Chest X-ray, PA view. Patient: 73 years old, sex M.
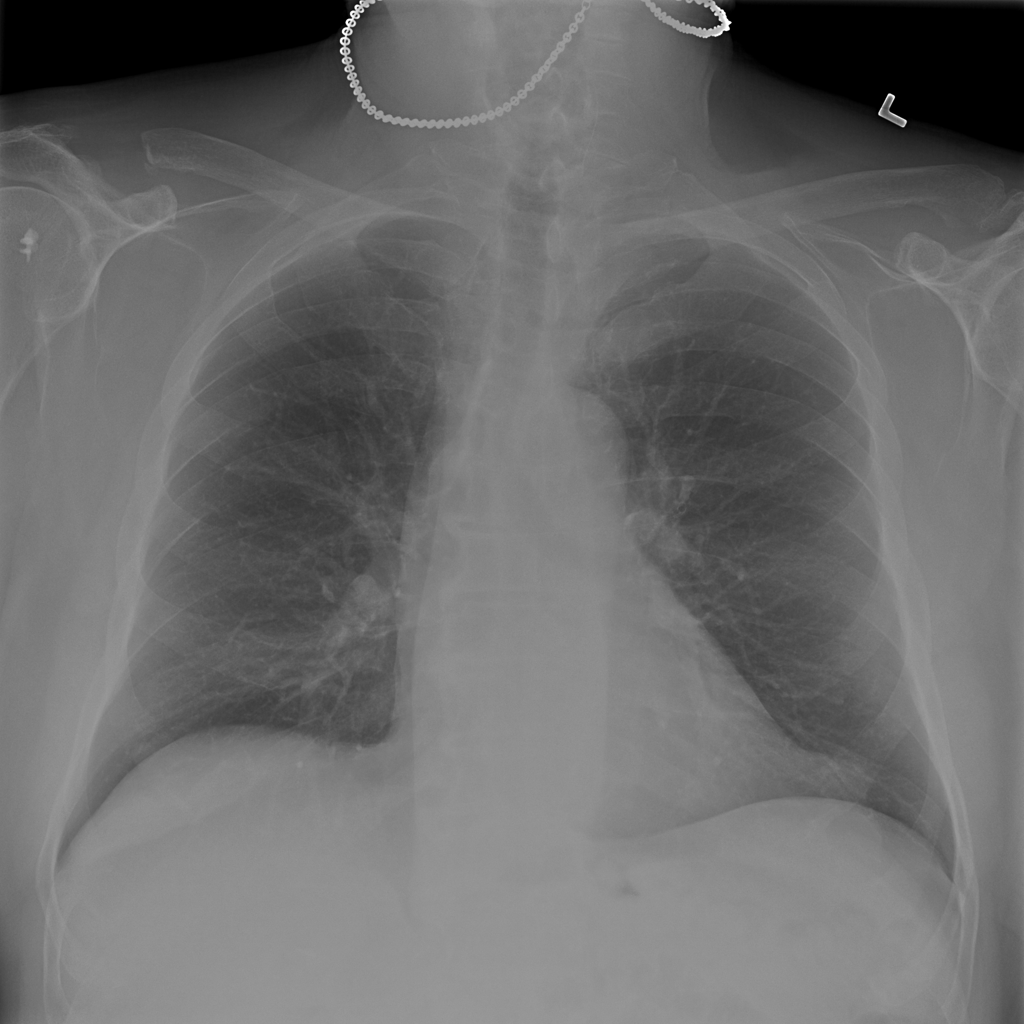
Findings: No Finding